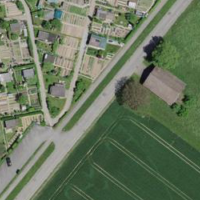
EUNIS habitat code: 53
Species observed at this site:
Papilio machaon
Chelidonium majus